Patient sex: M
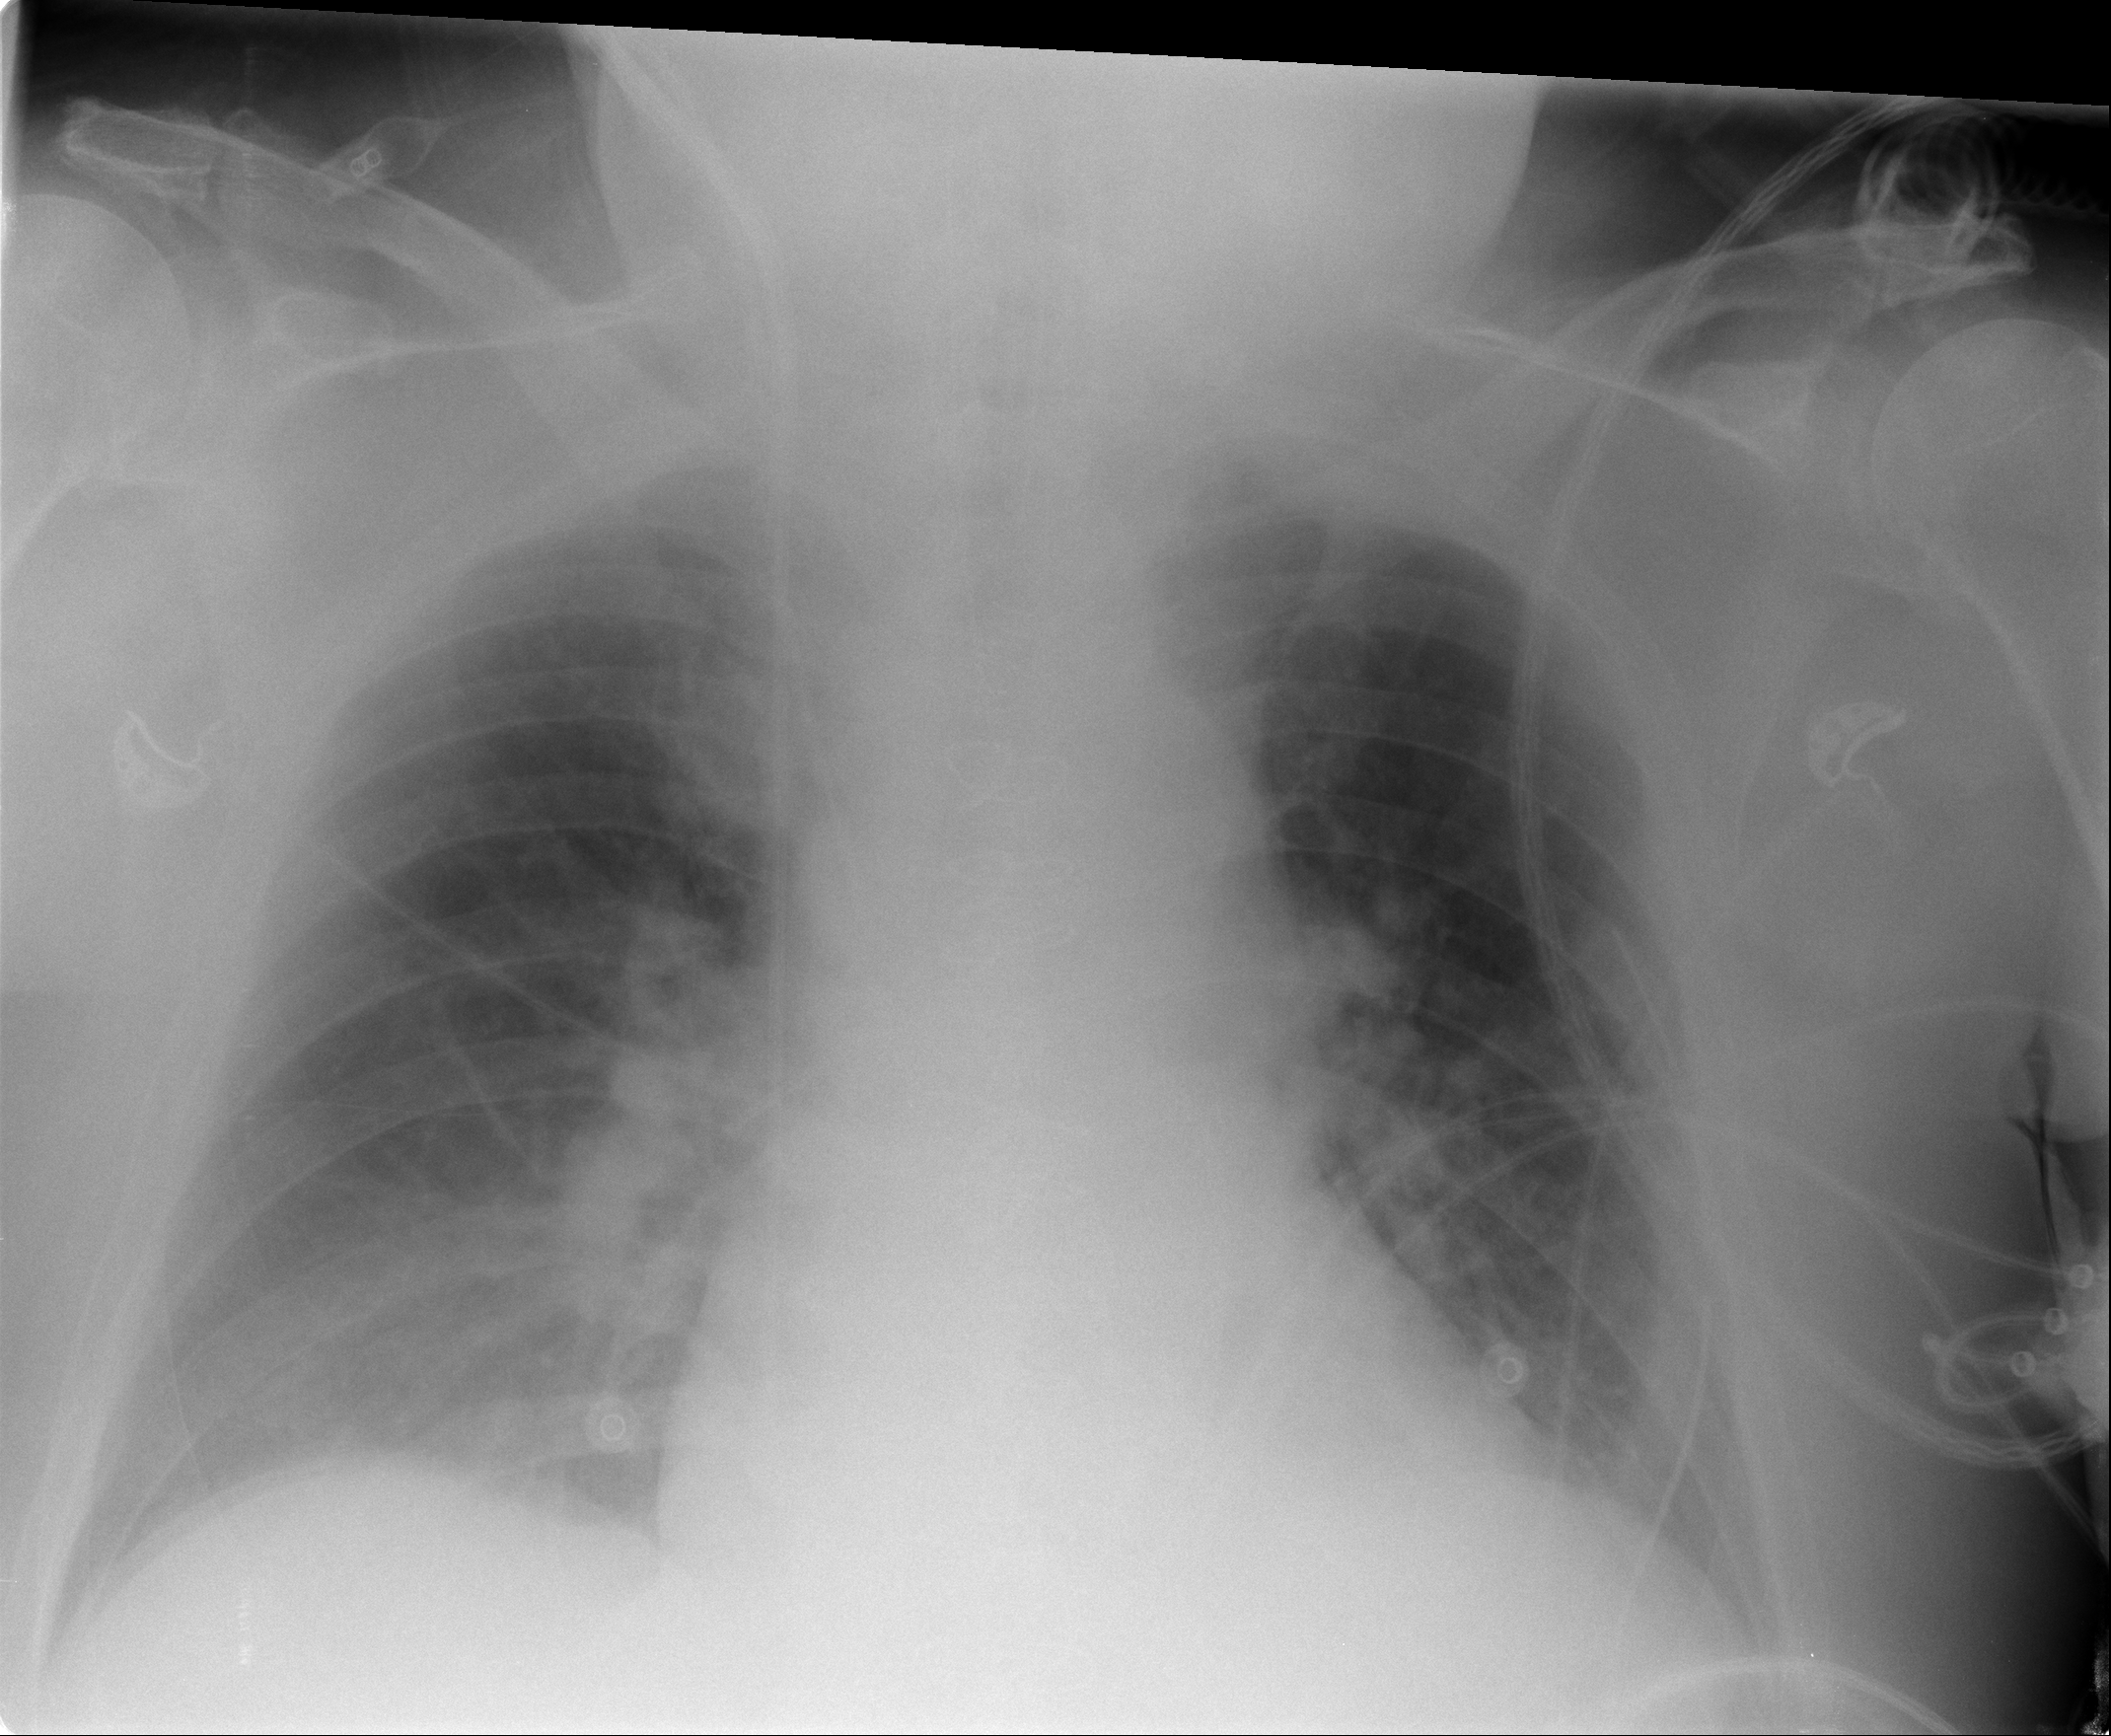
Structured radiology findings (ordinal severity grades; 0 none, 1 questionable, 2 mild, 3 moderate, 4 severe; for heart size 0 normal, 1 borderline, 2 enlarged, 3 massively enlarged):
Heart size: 2
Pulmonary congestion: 1
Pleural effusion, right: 0
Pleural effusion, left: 0
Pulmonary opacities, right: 0
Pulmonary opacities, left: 0
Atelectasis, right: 2
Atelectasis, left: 0